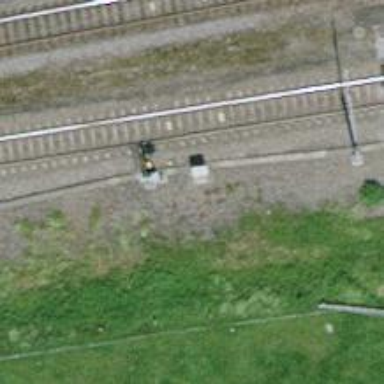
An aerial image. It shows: Railway signal.